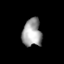
Tissue: lung
Cell type: Fibroblasts
Senescence score: 0.1965
Nuclear area (px): 520
Mean DAPI intensity: 160.363